Interaction volume radius: 5 \u00c5
Interaction volume height: 15 \u00c5
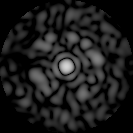
Disorder parameter: 0.8635